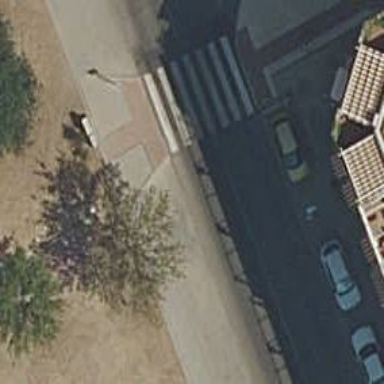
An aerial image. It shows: Footway with concrete surface.